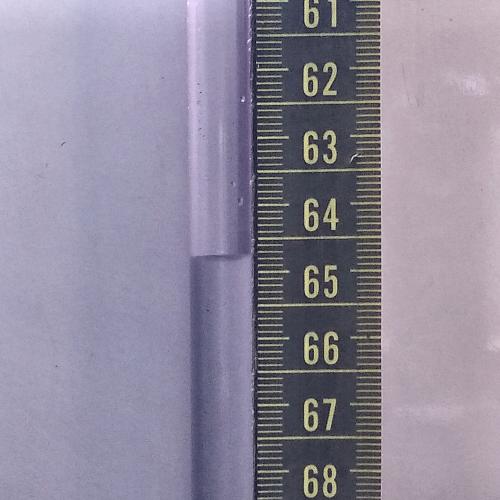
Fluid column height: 64.8 cm